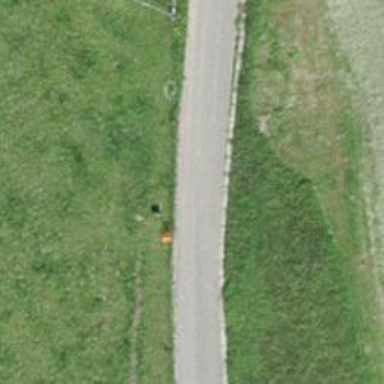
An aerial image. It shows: Aerial marker colored orange.